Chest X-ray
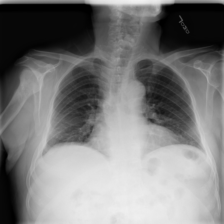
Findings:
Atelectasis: negative
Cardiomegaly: negative
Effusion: negative
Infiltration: negative
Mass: negative
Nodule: negative
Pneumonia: negative
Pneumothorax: negative
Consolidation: negative
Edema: negative
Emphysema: negative
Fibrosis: negative
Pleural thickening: negative
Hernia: negative